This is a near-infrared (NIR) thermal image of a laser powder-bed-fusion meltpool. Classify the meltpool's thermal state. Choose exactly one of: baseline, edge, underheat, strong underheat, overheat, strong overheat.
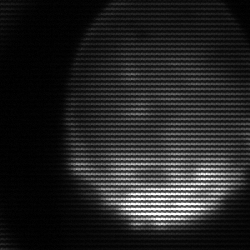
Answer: edge